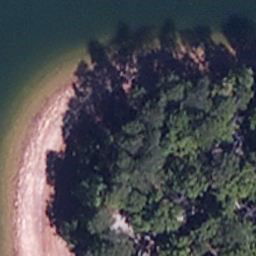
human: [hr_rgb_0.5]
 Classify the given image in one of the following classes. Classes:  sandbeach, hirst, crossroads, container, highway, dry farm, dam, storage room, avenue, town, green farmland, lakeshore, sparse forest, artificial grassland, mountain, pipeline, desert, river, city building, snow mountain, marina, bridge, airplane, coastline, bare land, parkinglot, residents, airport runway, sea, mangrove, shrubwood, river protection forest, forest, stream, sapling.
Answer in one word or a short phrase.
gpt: lakeshore